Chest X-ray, AP view. Patient: 51 years old, sex F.
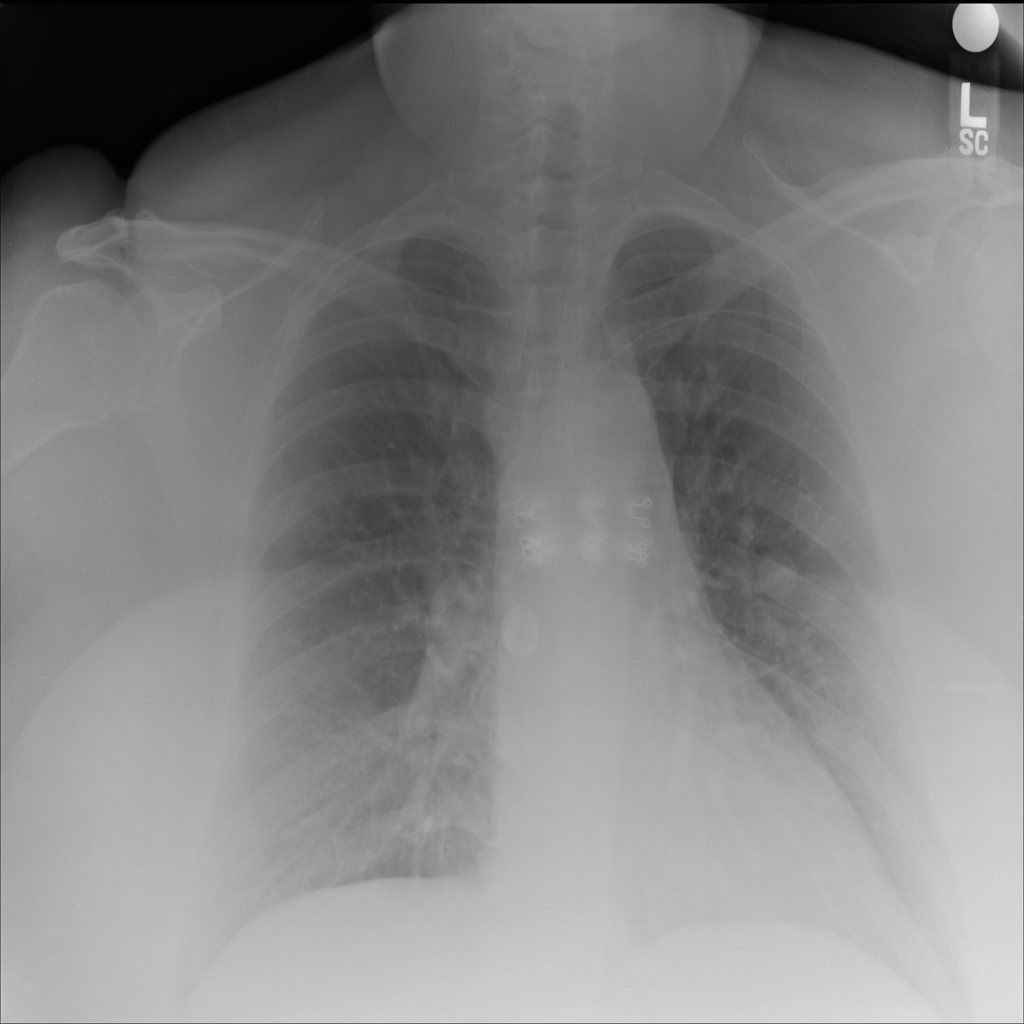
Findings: Nodule